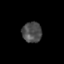
Tissue: skin
Cell type: Epithelial cells
Senescence score: 0.2658
Nuclear area (px): 394
Mean DAPI intensity: 77.165